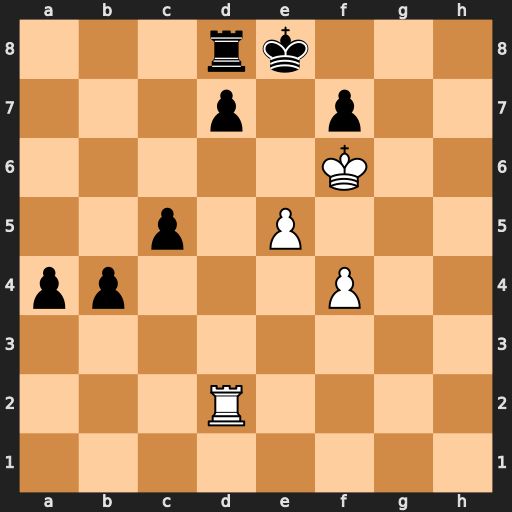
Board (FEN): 3rk3/3p1p2/5K2/2p1P3/pp3P2/8/3R4/8
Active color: w
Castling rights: -
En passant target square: -
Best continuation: Rh2 d5 e6 fxe6 Kxe6 Rd6+ Kxd6